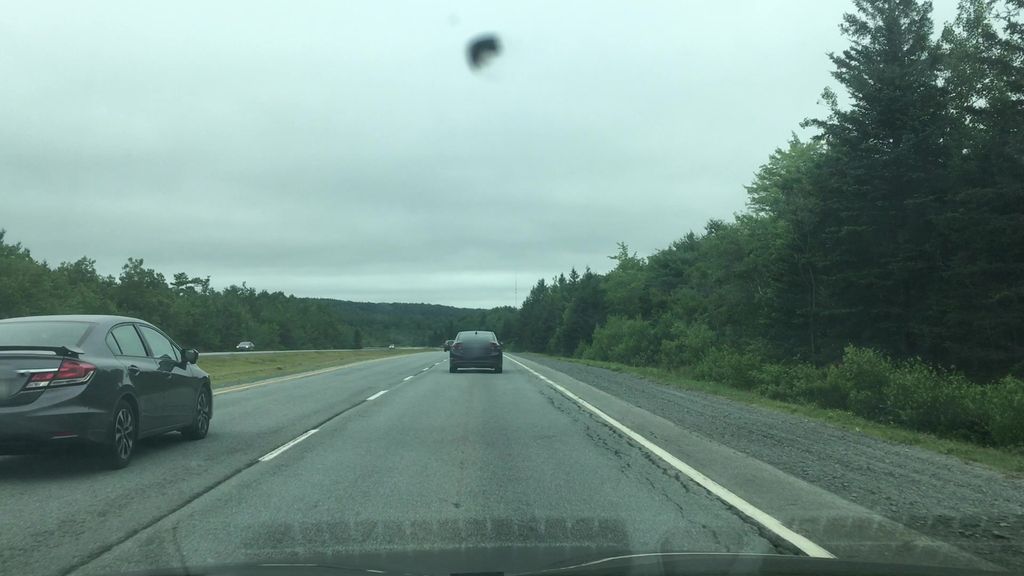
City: halifax